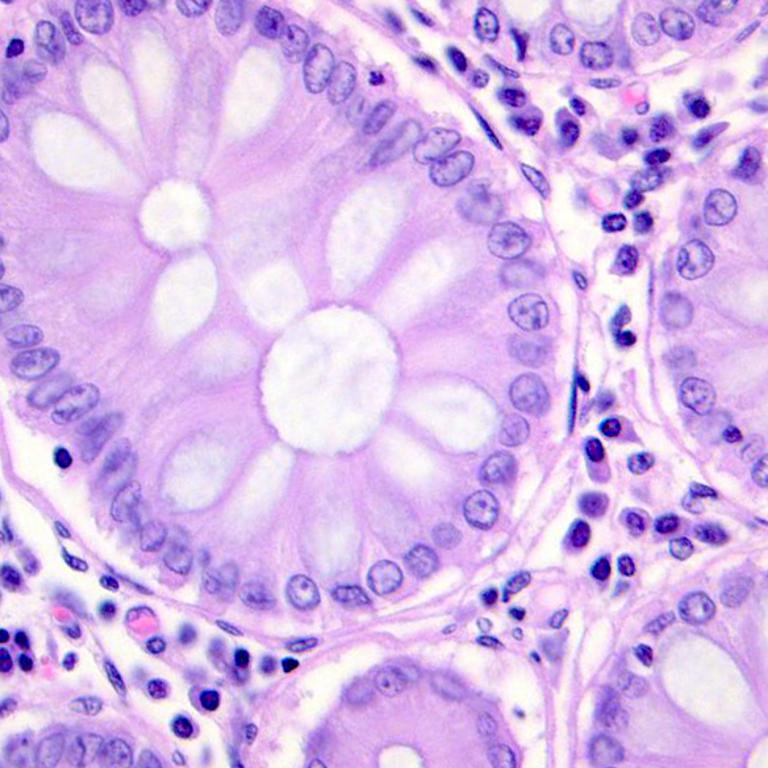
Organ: colon
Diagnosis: benign